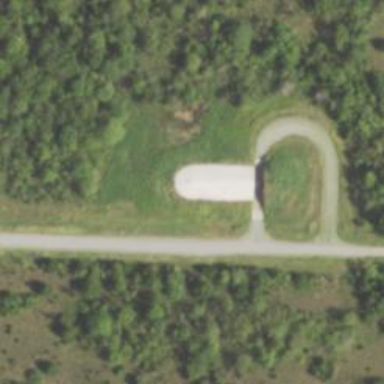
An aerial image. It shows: Military bunker for protection and defense.